Question: I want to create UISearchbar with two input fields one for keyword and the other for location like Yelp application , how i can do something like this , please advice

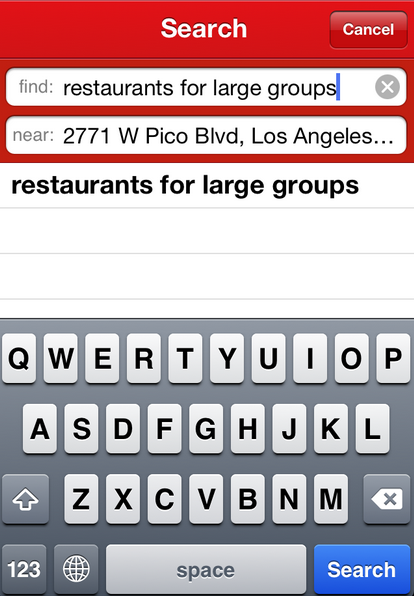
Answer: I don't think you can have two search parameters in the same UISearchbar. You will have to create your search component for that, maybe a view with two UItextField and a Search Button and you can use UITextFieldDelegates to perform the various search operations.
Refer to <URL> of UISearchBar from Apple.